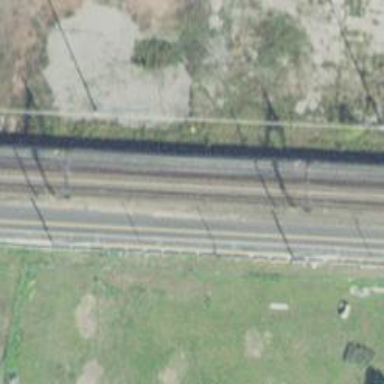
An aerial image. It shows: Abandoned spur railway.